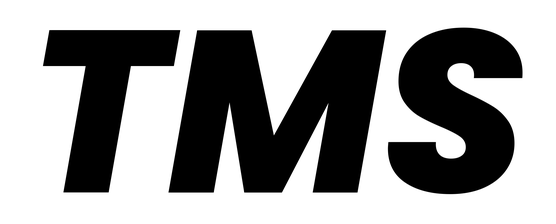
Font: Poppins-ExtraBoldItalic